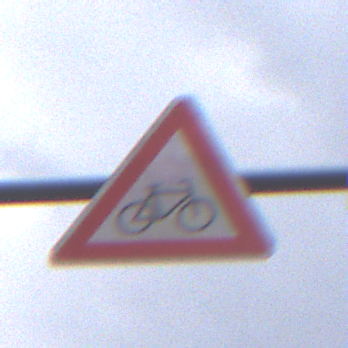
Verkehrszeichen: RadverkehrLinks
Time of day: Midday
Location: Outdoor (Urban)
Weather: Overcast
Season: NotSpecified
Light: Natural